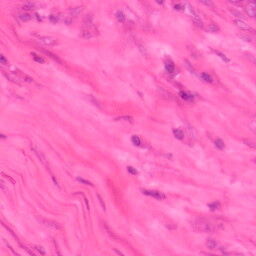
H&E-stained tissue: Colon